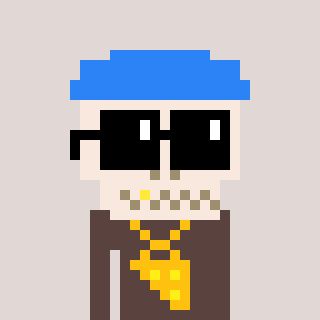
a pixel art character with square black sunglasses, a skeleton-hat-shaped head and a darkbrown-colored body on a warm background